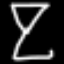
Label: hourglass